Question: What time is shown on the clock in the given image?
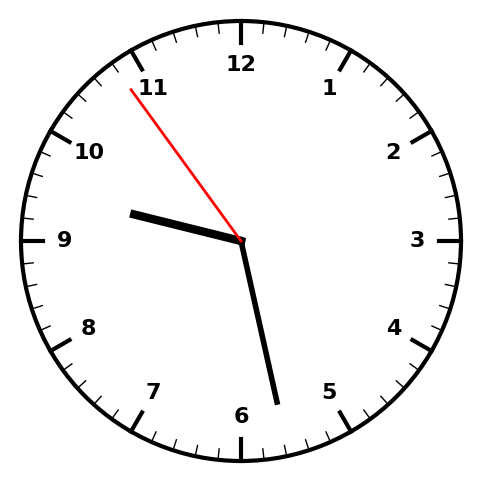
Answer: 09:27:54